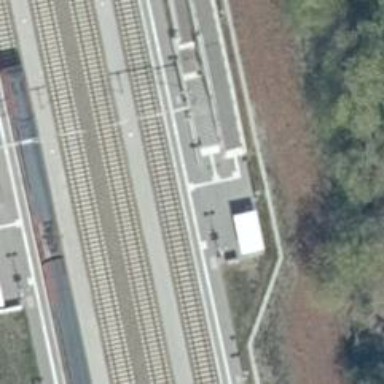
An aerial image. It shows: Close-up of railway platform edge.